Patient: sex F, age 57
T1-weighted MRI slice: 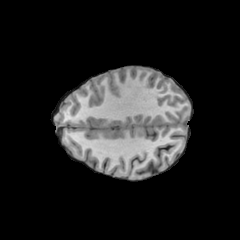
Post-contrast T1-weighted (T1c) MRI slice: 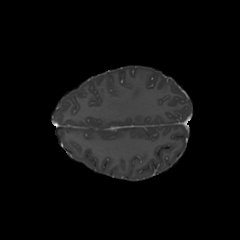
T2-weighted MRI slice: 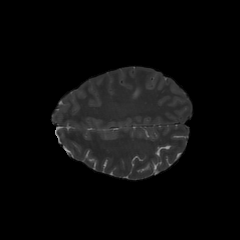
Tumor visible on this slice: yes
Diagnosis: Glioblastoma, IDH-wildtype
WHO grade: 4